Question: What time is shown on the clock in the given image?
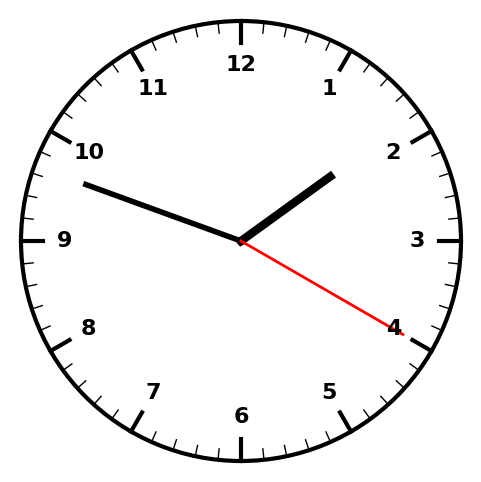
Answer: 01:48:20